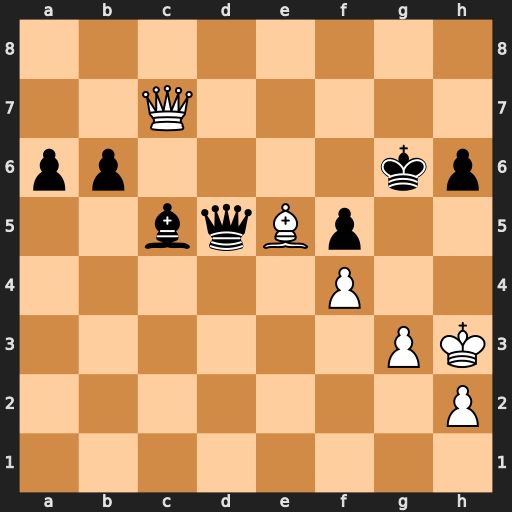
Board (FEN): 8/2Q5/pp4kp/2bqBp2/5P2/6PK/7P/8
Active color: w
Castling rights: -
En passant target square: -
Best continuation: Qg7+ Kh5 g4+ fxg4+ Qxg4#